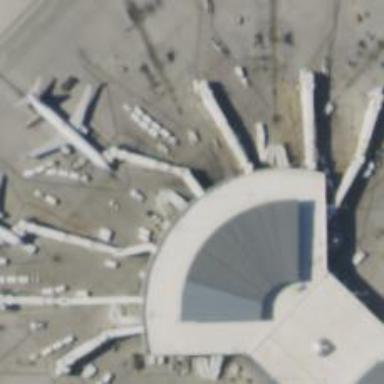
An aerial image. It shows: Airport gate.